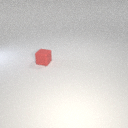
small red rubber cube